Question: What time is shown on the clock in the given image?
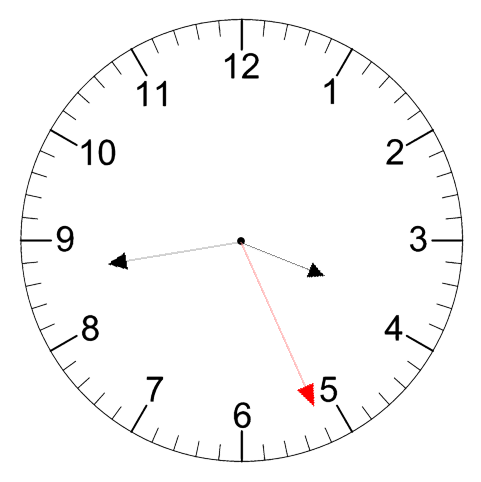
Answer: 03:43:26